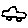
Label: car